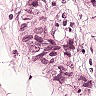
Metastatic tissue present: yes